I will show an image sequence of human cooking. I have annotated the images with numbered circles. Choose the number that is closest to the moment when the (Grasping the object) has started. You are a five-time world champion in this game. Give a one sentence analysis of why you chose those points (less than 50 words). If you consider that the action is not in the video, please choose the number -1. Provide your answer at the end in a json file of this format: {"points": []}
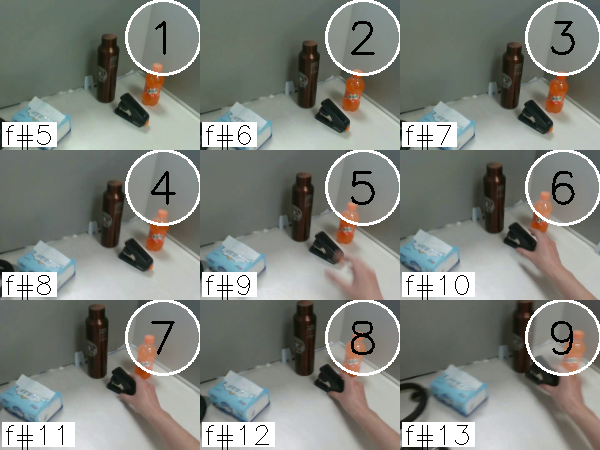
Frame 7 shows the clearest moment of hand-object contact.
{"points": [7]}